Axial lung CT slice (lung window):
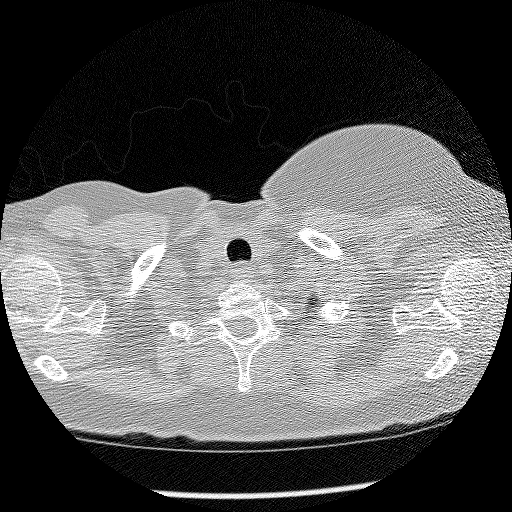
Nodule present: no